Question: I am trying code as mentioned in below link.
<URL>
This is working in Chrome. But not in FF. Any idea why this is happening?
Note : I am trying in MAC FF.
FF that I have is the latest version. 23.0.1

---
## css
'''
#offerId1 {
background-position-x:-65px;
background-position:-65px;
}
'''
javascript
'''
setInterval(function(){
$('#offerId1').animate(
{'background-position-x':'300px', 'background-position':'300px'},
2000,
function(){
$('#offerId1').css('background-position-x','-65px');
$('#offerId1').css('background-position','-65px');
})}, 1800)
'''
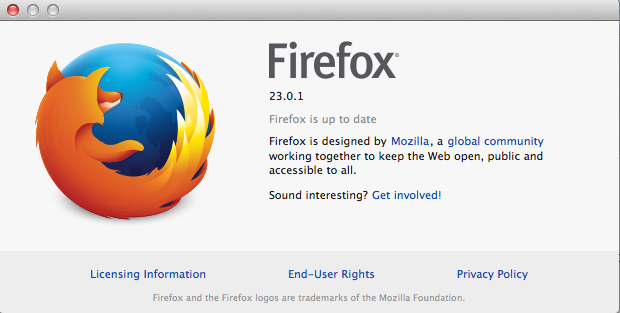
Answer: Your code is working perfectly it's your css not working try this I have try this hope this work <URL>
Try this at js part and you will see it's working
'''
setInterval(function(){
$('button').animate(
{'background-position-x':'300px'},
2000,
function(){
$('button').css('background-position-x','-65px').css('color','black')
})}, 1800)
'''
That was just a guideline. This is working see <URL>